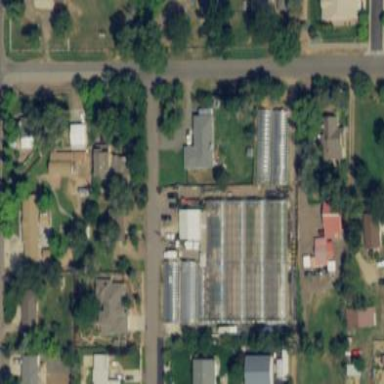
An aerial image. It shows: Area dedicated to greenhouse horticulture.